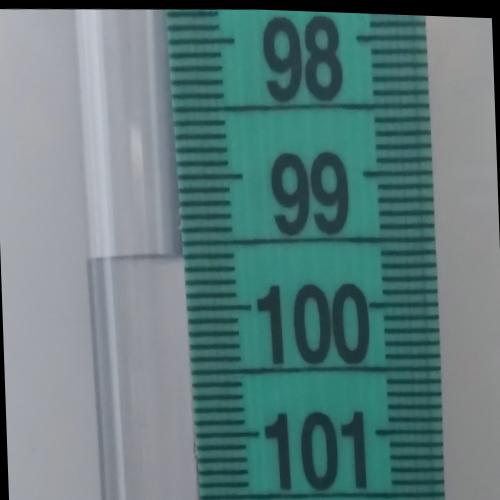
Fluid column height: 99.6 cm